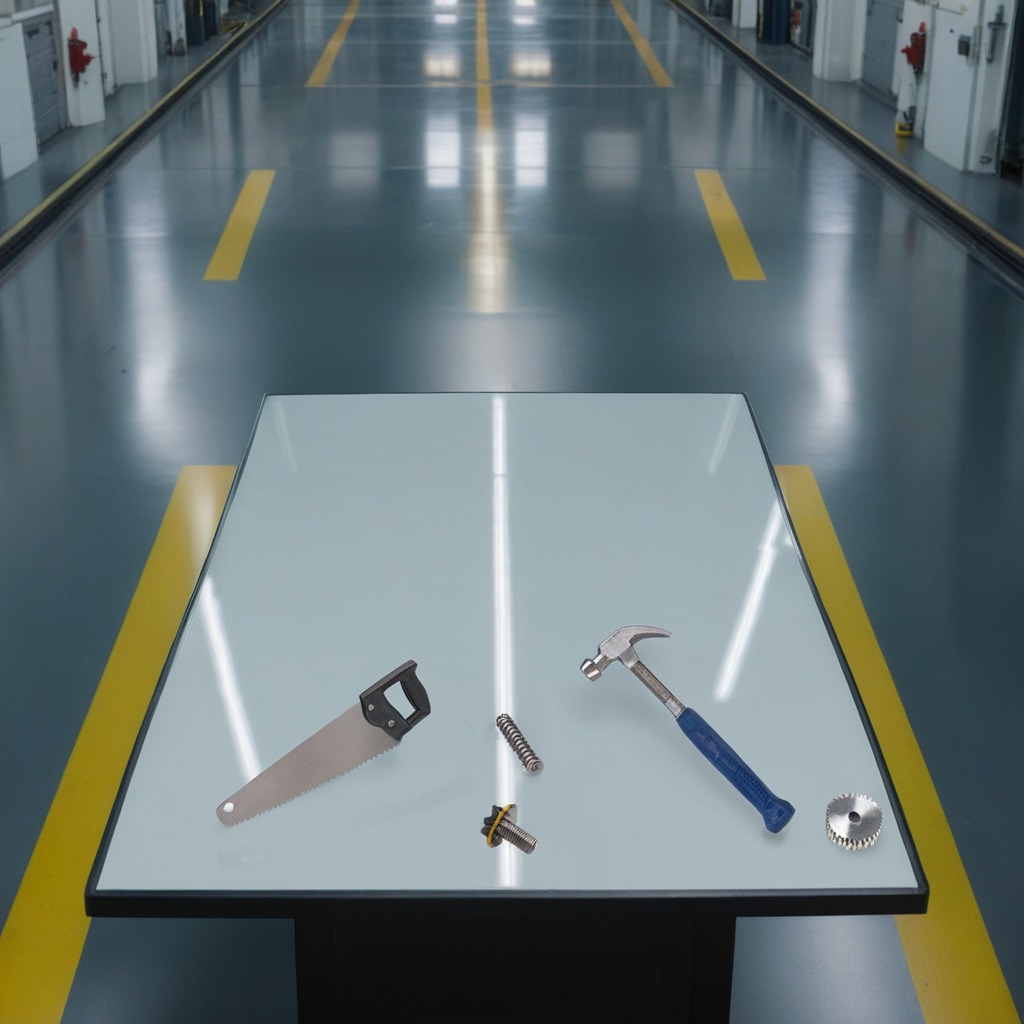
A gear with teeth, a hammer, a machine screw, a coiled metal spring, and a metal saw are lying on a high-gloss table in a ship maintenance bay industrial lighting.